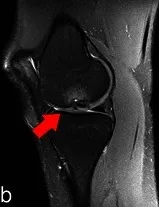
Preoperative and postoperative magnetic resonance imaging of the patient's right knee. Sagittal. T2-weighted magnetic resonance imaging images of her right knee preoperative with osteochondral lesion (see arrows) and 12-month postoperative with repair tissue (see arrow).
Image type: radiology (mri)